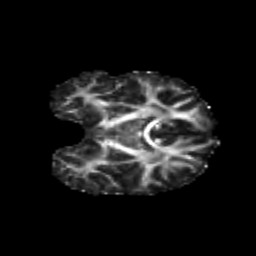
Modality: FA
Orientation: coronal
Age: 11
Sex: male
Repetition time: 9.4 s
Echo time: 0.089 s